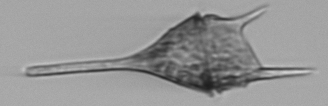
Label: Tripos_lineatus